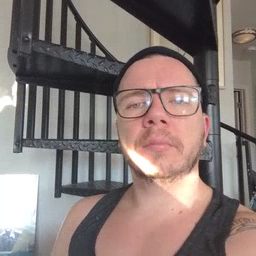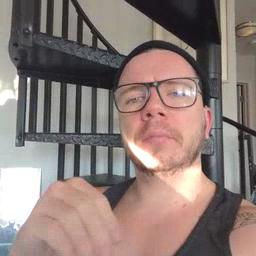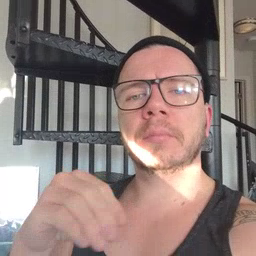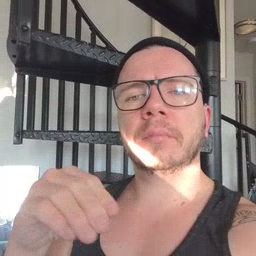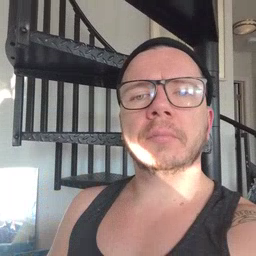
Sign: store